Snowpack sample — Buffalo Mountain, Silverthorne, Colorado, USA (2/22/26, 2:02 PM MST)
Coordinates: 39.622, -106.113
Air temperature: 33 °F
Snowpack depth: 63 cm
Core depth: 20 cm
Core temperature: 23 °F
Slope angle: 11°, slope face: 116°
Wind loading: low
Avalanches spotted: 0
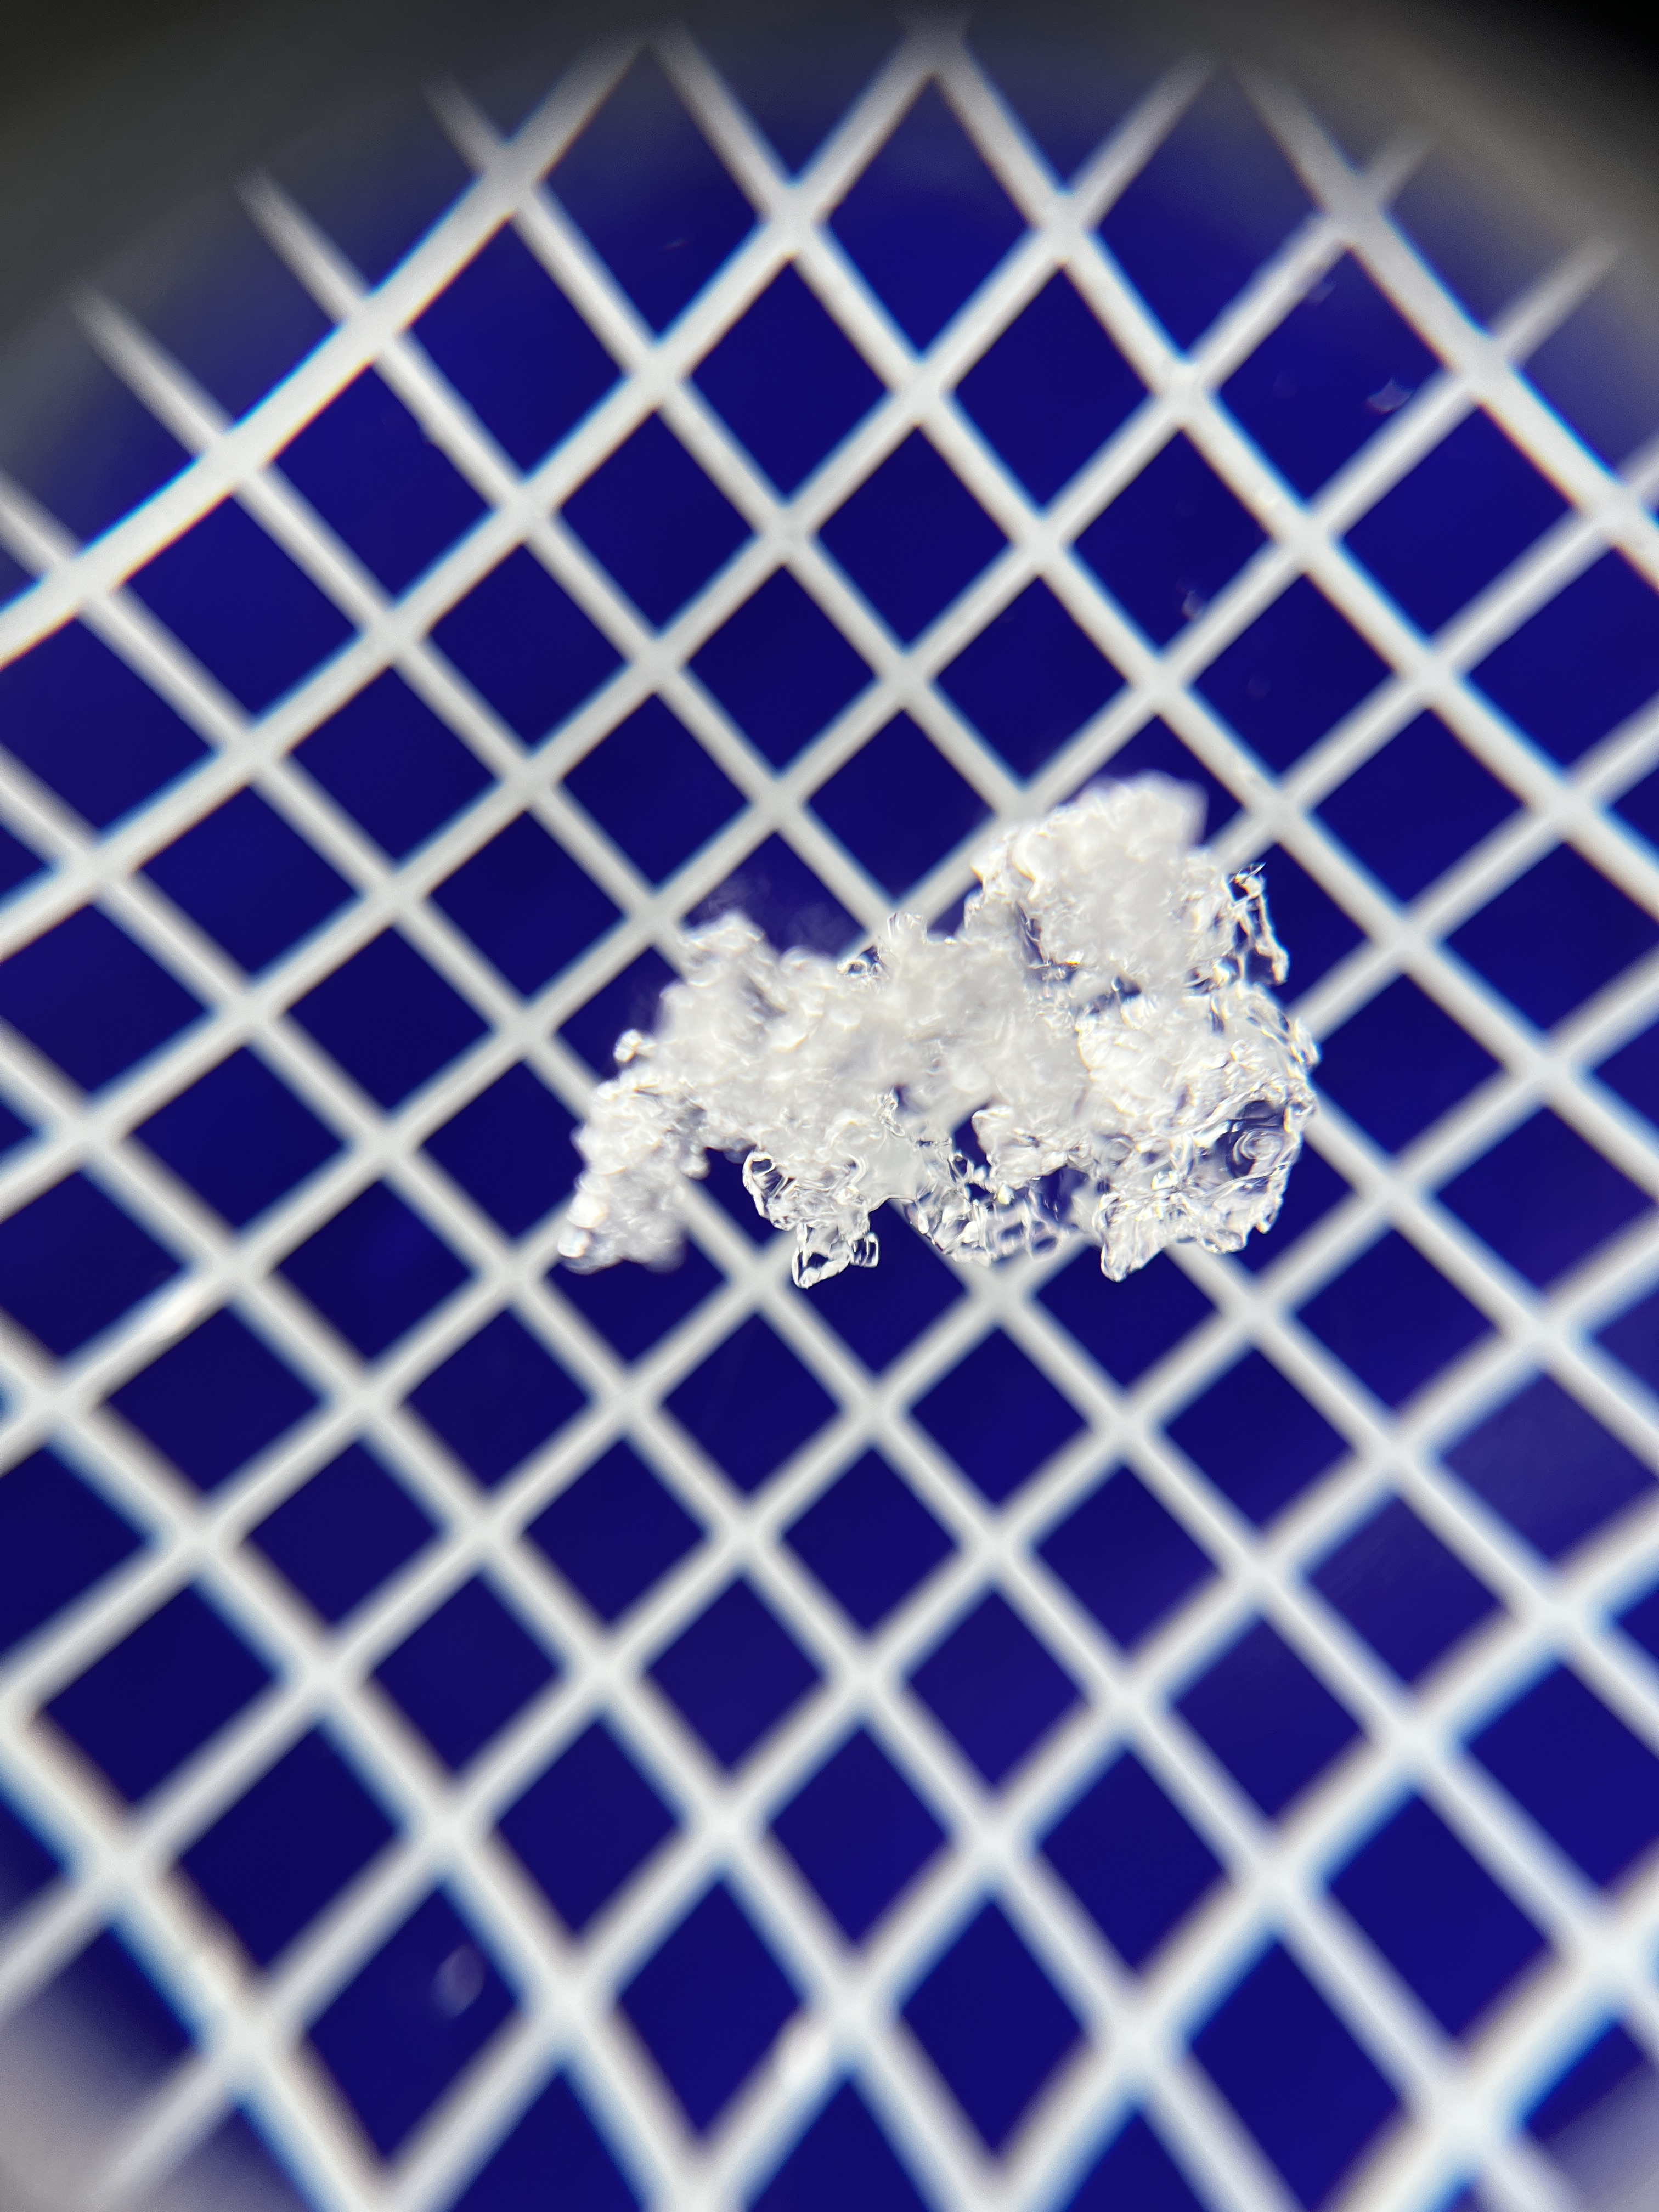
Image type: magnified_profile
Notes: In a firebreak similar to site 1, minimal wind loading with no spotted avalanches (not many faces in view though)